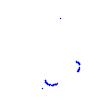
Particle: proton